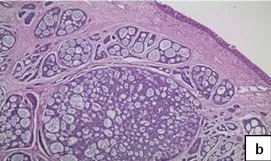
The figures show adenoid cystic carcinoma deeply infiltrating the laryngeal mucosa. The tumour shows a predominant cribiform pattern, and is composed of pseudocysts, filled with basophilic mucin, surrounded by basaloid cells a, b. . Areas of intra-tumoural necrosis are also present. . 100x.
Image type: pathology (h&e)